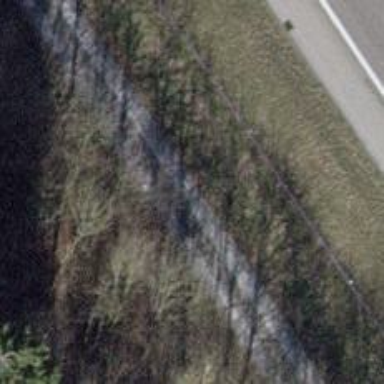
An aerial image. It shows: Track with grade2 pebblestone surface.